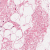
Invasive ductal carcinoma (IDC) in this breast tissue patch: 0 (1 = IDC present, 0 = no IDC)